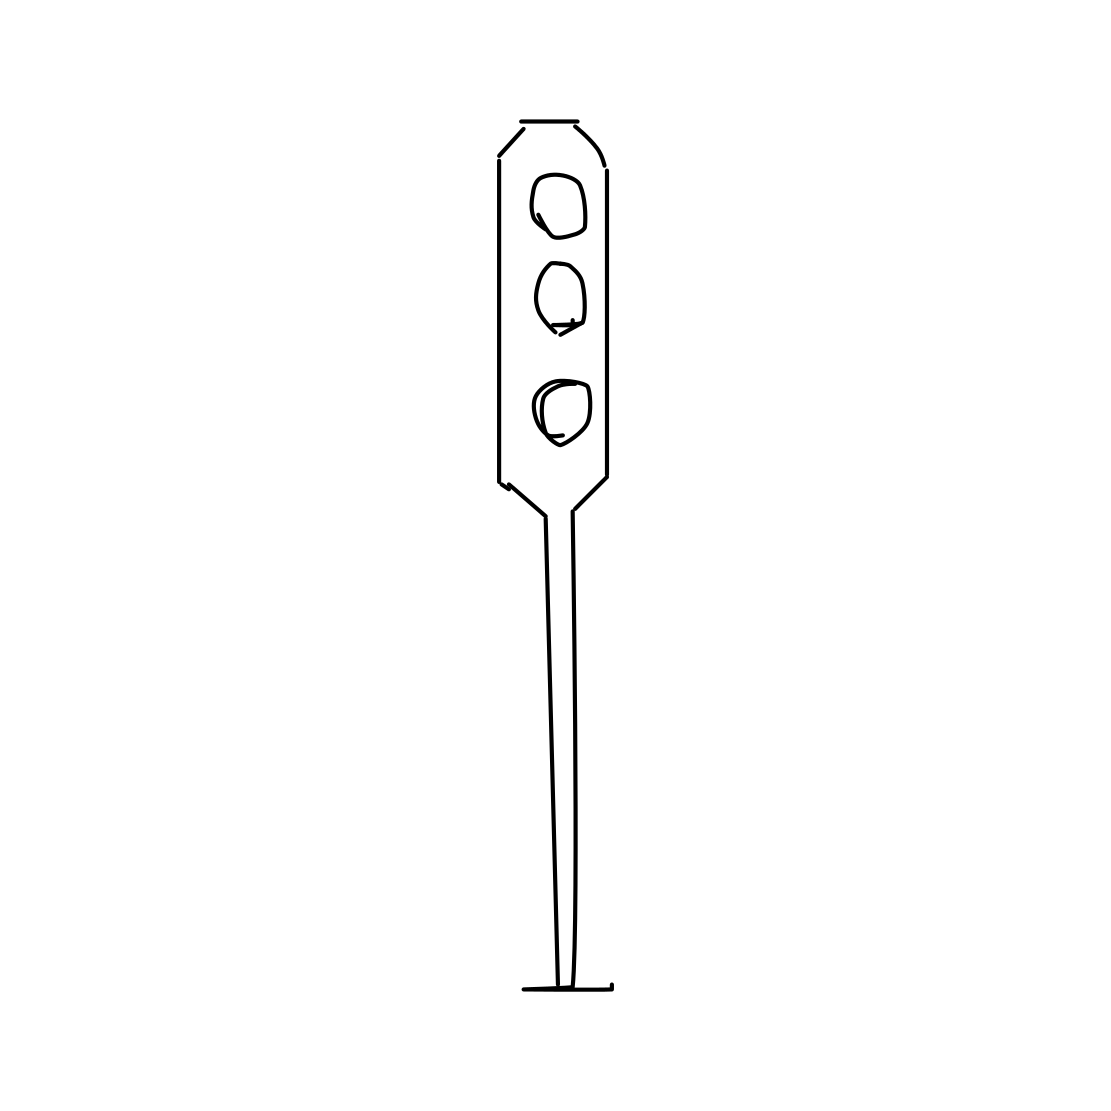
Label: traffic light